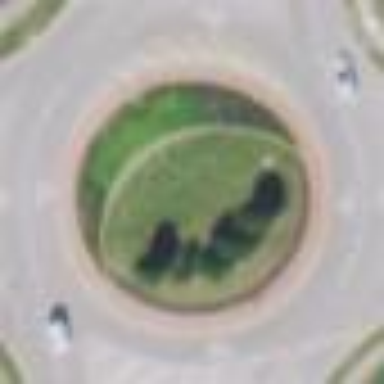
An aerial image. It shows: Secondary road leading to roundabout.